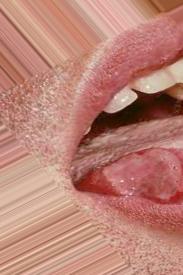
Condition: Mouth Ulcer